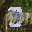
Label: 3